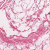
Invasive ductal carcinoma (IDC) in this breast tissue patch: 0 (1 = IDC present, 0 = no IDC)